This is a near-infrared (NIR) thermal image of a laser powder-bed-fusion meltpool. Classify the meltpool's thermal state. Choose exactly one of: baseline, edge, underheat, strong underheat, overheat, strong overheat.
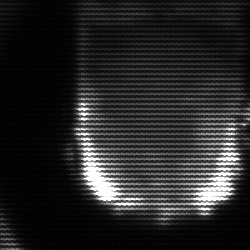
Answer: baseline